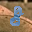
Label: 8